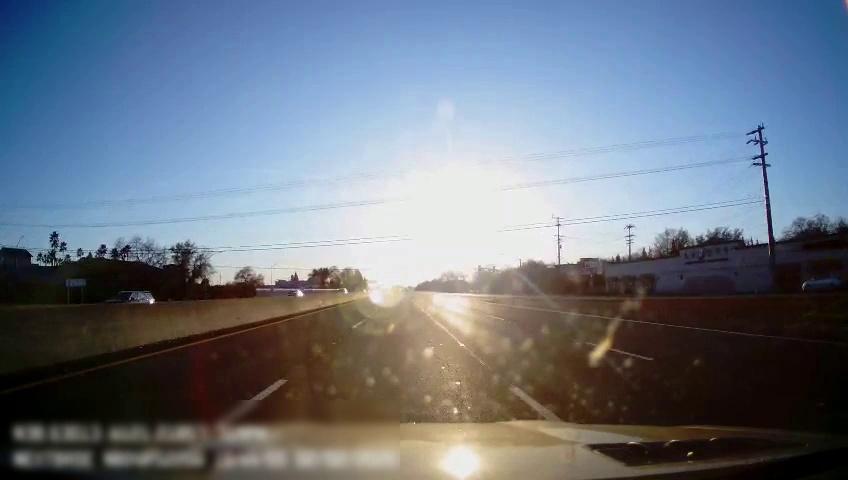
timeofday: Day
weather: Sunny
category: Drivable Space
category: Vehicles | SUV
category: Vehicles | Car
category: Vehicles | Car
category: Vehicles | SUV
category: Lanes | Alternate Lane
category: Lanes | Alternate Lane
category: Lanes | Current Lane
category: Lanes | Current Lane
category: Lanes | Alternate Lane